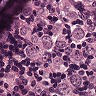
Metastatic tissue present: yes